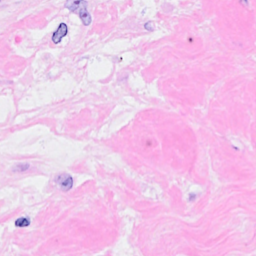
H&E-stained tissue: Breast